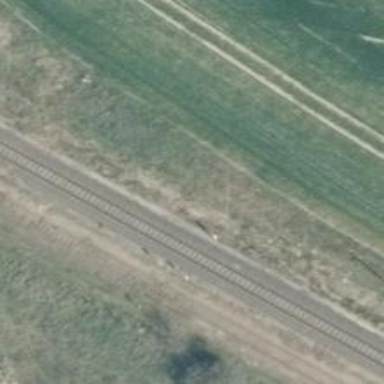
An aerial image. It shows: Railway signal.